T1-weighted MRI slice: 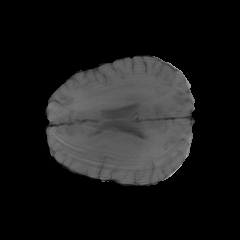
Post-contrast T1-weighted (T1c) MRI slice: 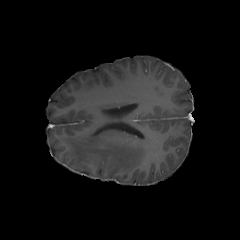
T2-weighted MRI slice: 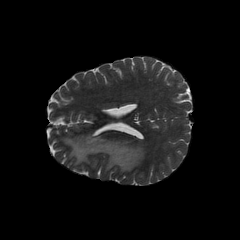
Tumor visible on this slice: yes